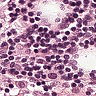
Metastatic tissue present: no